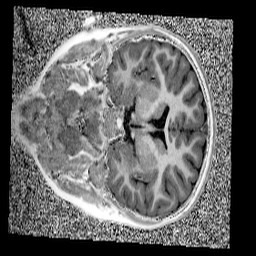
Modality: UNIT1
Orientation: coronal
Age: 9
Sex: female
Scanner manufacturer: siemens
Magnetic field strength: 3 T
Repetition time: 4 s
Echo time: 0.00299 s